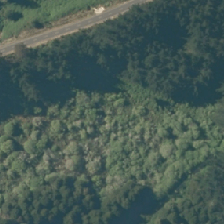
Land cover: deciduous_hardwood